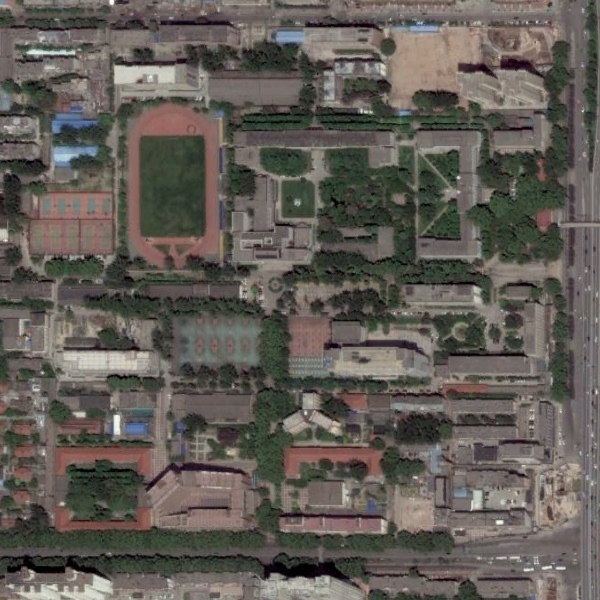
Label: School